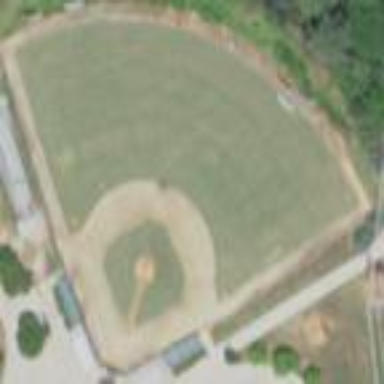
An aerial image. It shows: Grassy baseball pitch for leisure sports.